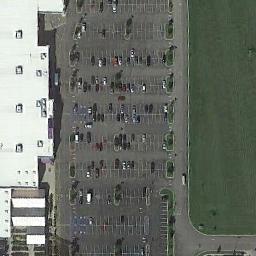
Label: parking_lot